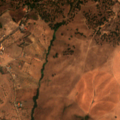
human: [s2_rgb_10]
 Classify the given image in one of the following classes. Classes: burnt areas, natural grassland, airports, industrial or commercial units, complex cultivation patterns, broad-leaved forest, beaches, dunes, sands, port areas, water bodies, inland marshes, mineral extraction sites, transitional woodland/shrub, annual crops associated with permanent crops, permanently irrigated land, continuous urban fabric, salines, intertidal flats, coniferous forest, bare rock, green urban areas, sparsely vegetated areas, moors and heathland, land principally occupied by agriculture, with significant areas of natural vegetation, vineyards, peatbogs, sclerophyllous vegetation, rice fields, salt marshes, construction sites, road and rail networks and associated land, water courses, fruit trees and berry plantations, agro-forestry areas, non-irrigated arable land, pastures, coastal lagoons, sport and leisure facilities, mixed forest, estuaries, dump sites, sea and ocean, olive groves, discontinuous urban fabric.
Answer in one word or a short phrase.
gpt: discontinuous urban fabric, non-irrigated arable land, permanently irrigated land, olive groves, pastures, annual crops associated with permanent crops, agro-forestry areas